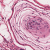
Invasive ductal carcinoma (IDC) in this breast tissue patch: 0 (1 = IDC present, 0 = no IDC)